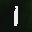
Label: 1